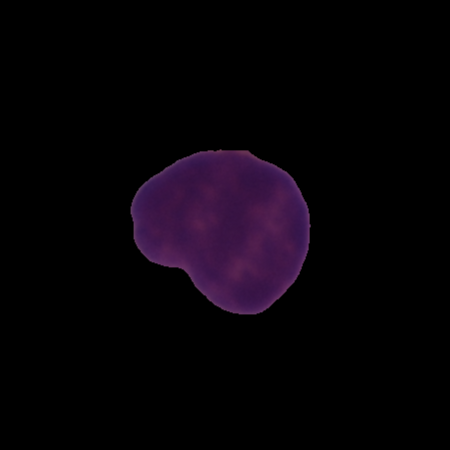
Label: healthy